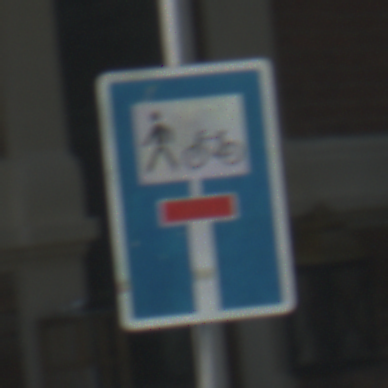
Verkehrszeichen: SackgasseRadverkehrFussgaengerDurchlaessig
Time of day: Midday
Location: Outdoor (Suburban)
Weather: Clear
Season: NotSpecified
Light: Natural